Question: I created a tool that generates PDF417 2D barcodes. The output png file is 290x78 pixels.
The reason behind this width and height is a formula used to create this symbol so that it is correctly read by bar code scanners.
My symbol is 13 columns and 39 rows.
This formula is:
'''
Width = ((17 * # of columns) + 69) X + 2 (size of quiet zone)
Height = (# of rows) (row height) + 2 (size of quiet zone)
'''
So:
'''
17 * 13 + 69 = 290px
39 * 2 = 78px
'''
My question is the software I use to create these bar codes allows you to save the file to this size but prints it at a different size.
These print parameters turn out to be as follow but I cannot figure out how to calculate them:
'''
X Dimension (in) :0.0067
Y Dimension (in) :0.0133
Height x Width (in) :0.52 x 1.93
Height x Width (mm) :13.21 x 49.11
Rows x Columns : 39 x 13
Error Correction Level :5
Bytes Encoded :257
SLD Codeword :1
Data Codewords :157
Pad Codewords :285
MPDF Codewords :0
EC Codewords :64
Total Codewords :507
'''
Here's a snapshot of the program I currently use:

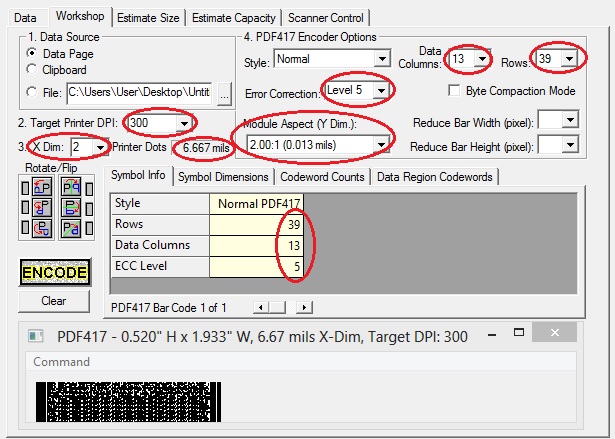
Answer: This appears to be an issue of DPI and print size.
'''
pixels/dpi=inches
'''
or if you're going the other way
'''
inches x dpi = pixels
'''
You can set the DPI dropdown in your software to the necessary value.
See this calculator to play with the values: <URL>